Field crop: maize
Growth stage: 2
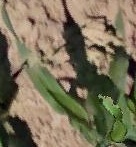
Species: maize